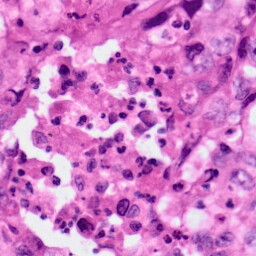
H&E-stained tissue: Lung